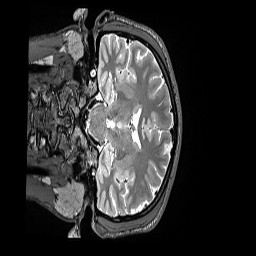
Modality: T2w
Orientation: coronal
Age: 22
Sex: male
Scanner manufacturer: siemens
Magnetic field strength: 3 T
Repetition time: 3.2 s
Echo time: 0.564 s